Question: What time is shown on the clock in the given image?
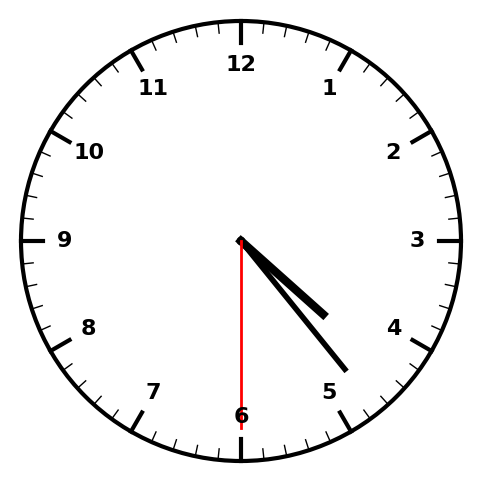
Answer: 04:23:30